Question: Is there a way to split the background of a row 50/50 while using Foundation's grid system? Here's an example of what I'm trying to do:

This is a simple exercise, when not using Foundation's grid system. For example, you could use the following CSS with two divs with id's '#blue' and '#black':
'''
#blue{
float:left;
background-color:blue;
width:50%
height:100%;
color:black;
}
#black{
float:right;
background-color:black;
width:50%
height:100%;
color:white;
}
'''
However, I'm having a difficult time achieving this, while retaining page padding that aligns with the rest of the row padding on my page.
Is there an easy way to do this while remaining within the Foundation grid system? Right now, it's seeming as if I'm going to have to break out of the framework and do a whole bunch of formatting and media queries to ensure that everything aligns with the rest of my content. Thoughts?
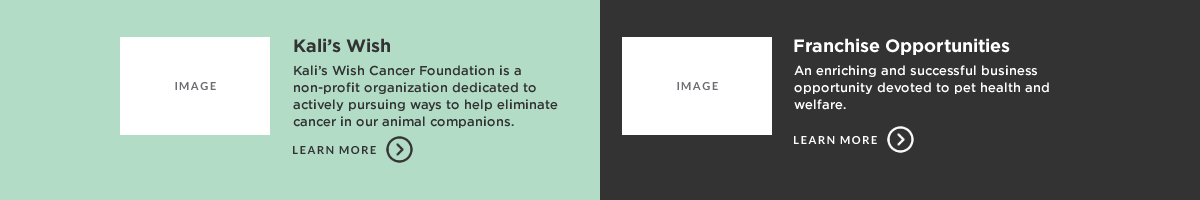
Answer: You could use a CSS background gradient on the body. And remove it for the small media query.
'''
body {
background: linear-gradient(left, #b3ddc5 49%,#333333 49%,#333333 '100%);
}
'''
The result would be something like <URL>